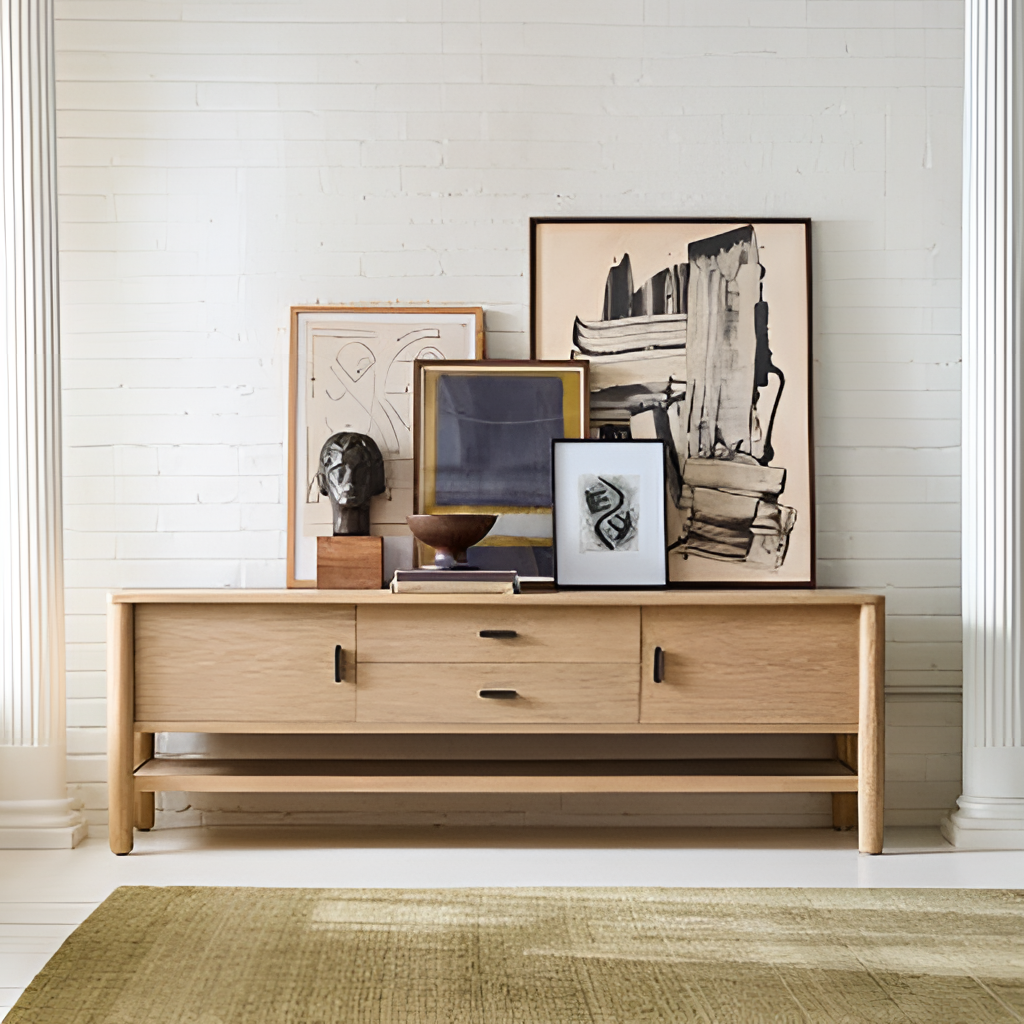
living room, wood console table, contemporary, white paint wallpaper, with solid pattern, carpet flooring, with woven pattern